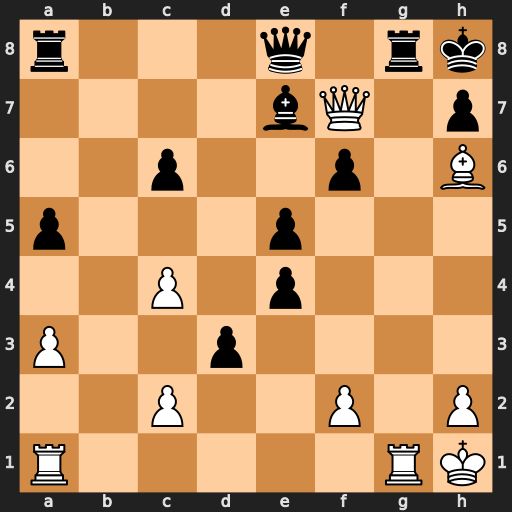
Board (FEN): r3q1rk/4bQ1p/2p2p1B/p3p3/2P1p3/P2p4/2P2P1P/R5RK
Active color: w
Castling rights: -
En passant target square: -
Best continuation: Bg7+ Rxg7 Qxg7#